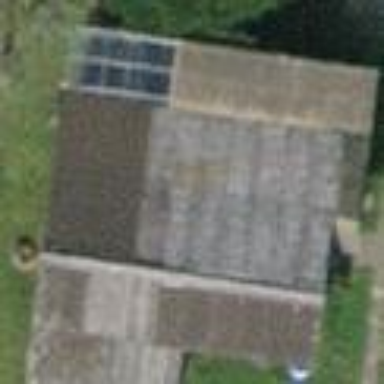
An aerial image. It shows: Shed.